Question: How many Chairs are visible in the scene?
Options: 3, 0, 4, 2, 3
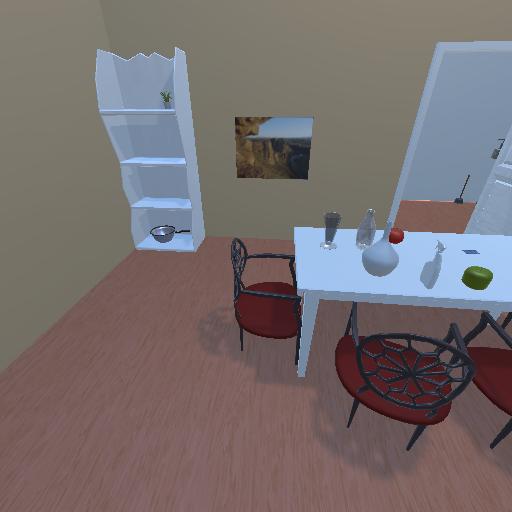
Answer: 3